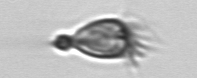
Label: Paratontonia_gracillima